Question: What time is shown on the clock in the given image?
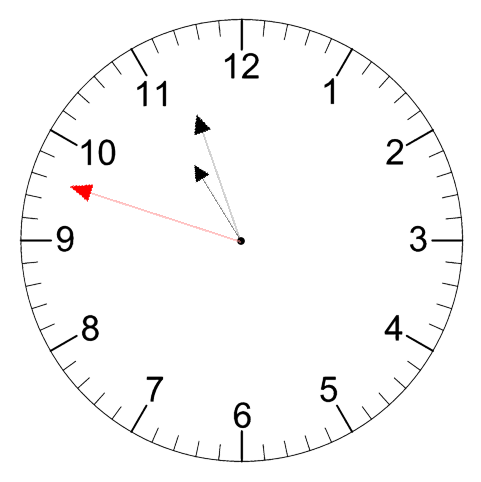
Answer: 10:56:48